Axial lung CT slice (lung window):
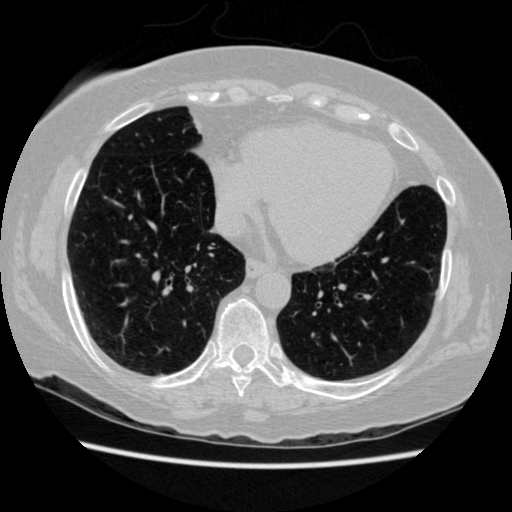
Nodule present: no